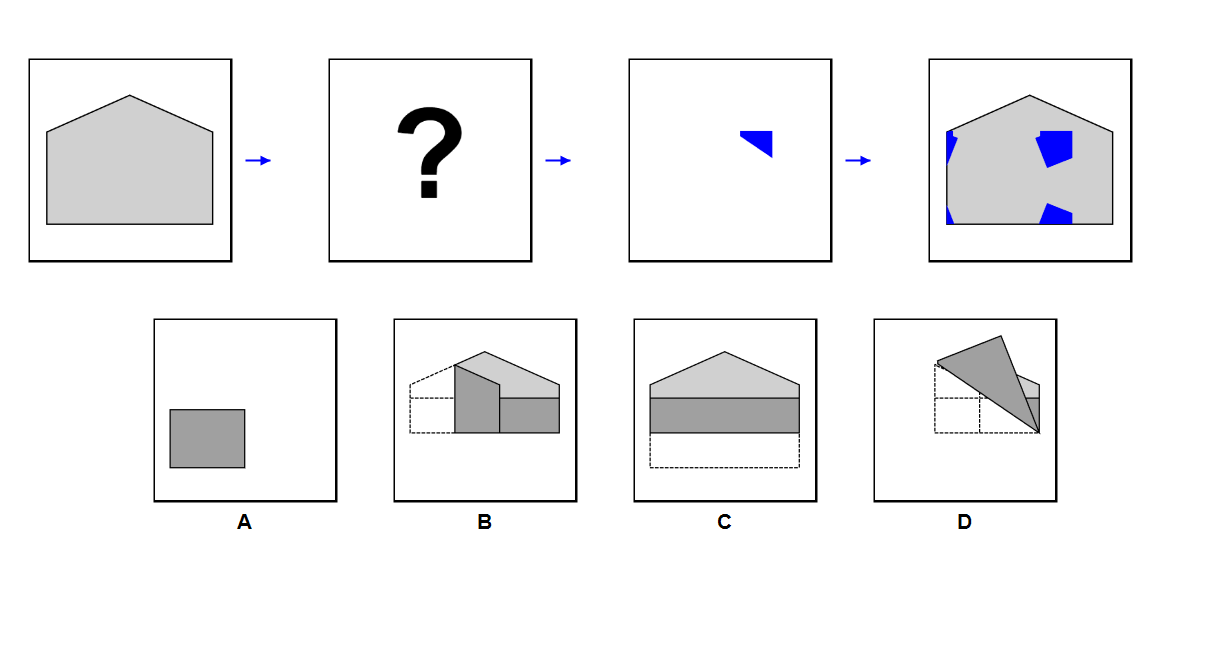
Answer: A